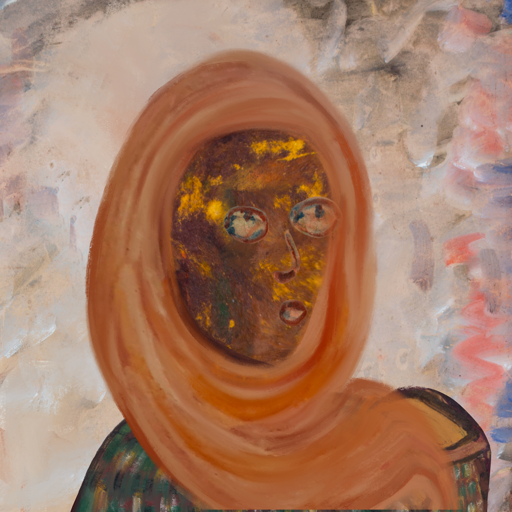
Background: Roy_Bahadur, Head And Neck Side: Comrade, Face Side: Orphan, Bust: After_Raid, Hair Side: Blank, Head Accessory: Pious_Lady_Scarf, Second Necklace: Blank, Necklace: Blank, Baby: Blank